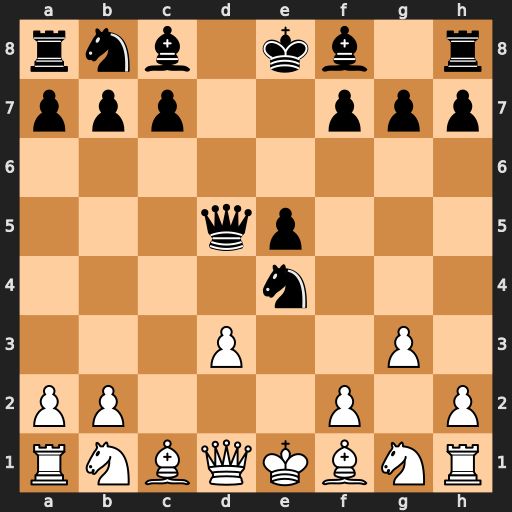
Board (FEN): rnb1kb1r/ppp2ppp/8/3qp3/4n3/3P2P1/PP3P1P/RNBQKBNR
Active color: w
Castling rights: KQkq
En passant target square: -
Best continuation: Qa4+ Qc6 Qxc6+ Nxc6 dxe4